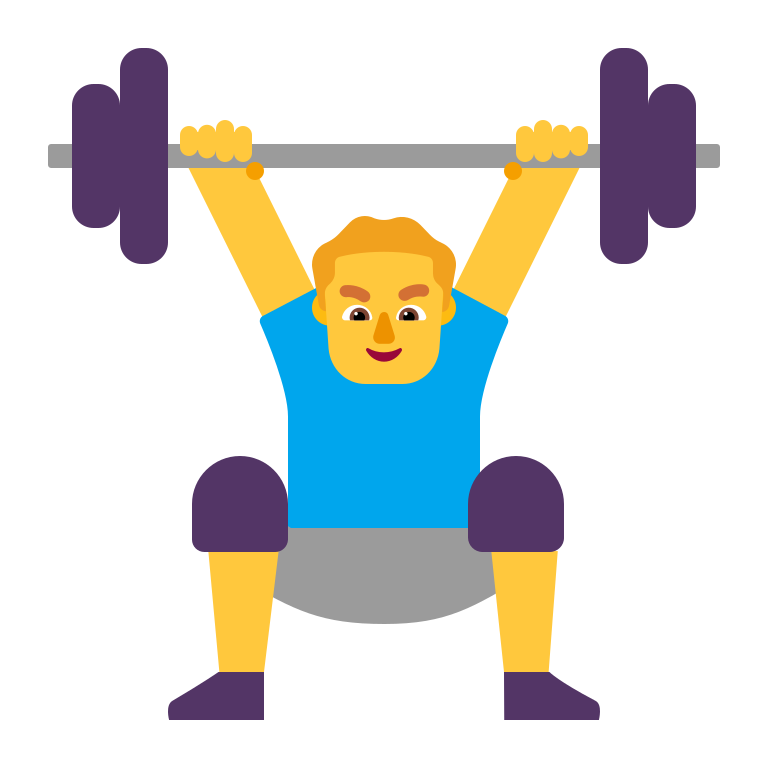
man lifting weights flat default